Question: Probably a simple answer here, I hope, but seems like a difficult question to put into words.
If you have a Foreign Key that essentially appears twice in a table, coming from two Composite Keys does that FK then have to be defined twice (exist as two separate attributes)?
Here are some models to visualize what I am asking. Ex. 1 shows the FK of Table1Id as a single attribute. Ex. 2 shows the FK of Table1Id (identified as Table1Id_FKTable2 & Table1Id_FKTable3) as two different attributes.
Depending on what you want to accomplish are both of these models valid?

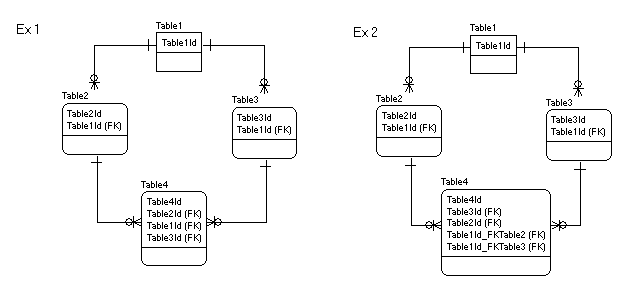
Answer: Usually, the 'table1ID_FKTable2' is better called a "role" that Table1 plays with respect to Table4.
And similarly, 'table1ID_FKTable3' is a different "role" that Table1 plays with respect to Table4.
The idea of role is pervasive. Two employees belong to the same company, but may have different roles, one as member of the board of directors, the other as part-time, hourly.